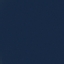
Label: SeaLake